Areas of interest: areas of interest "Shaanxi Trust Mansion"
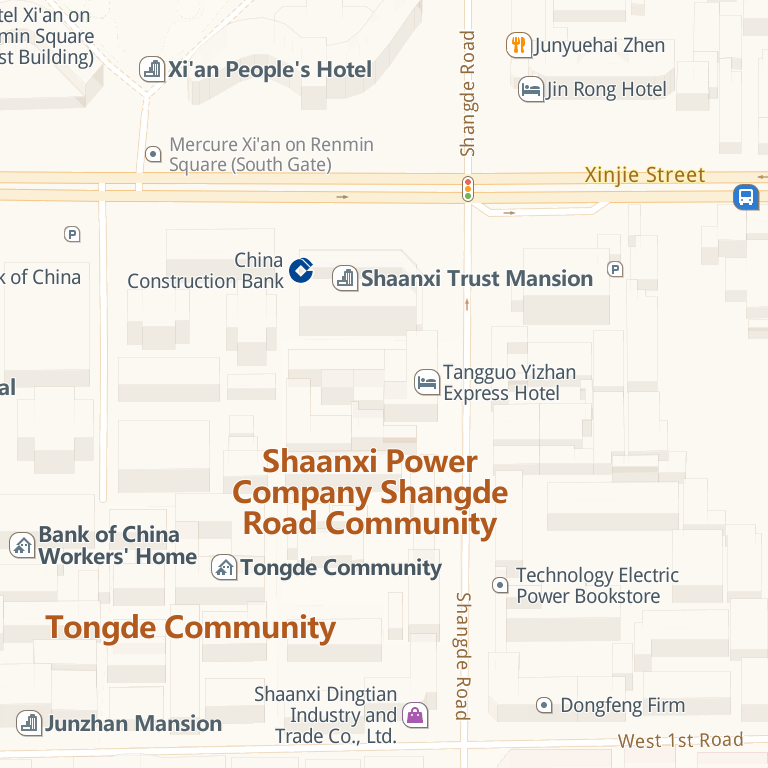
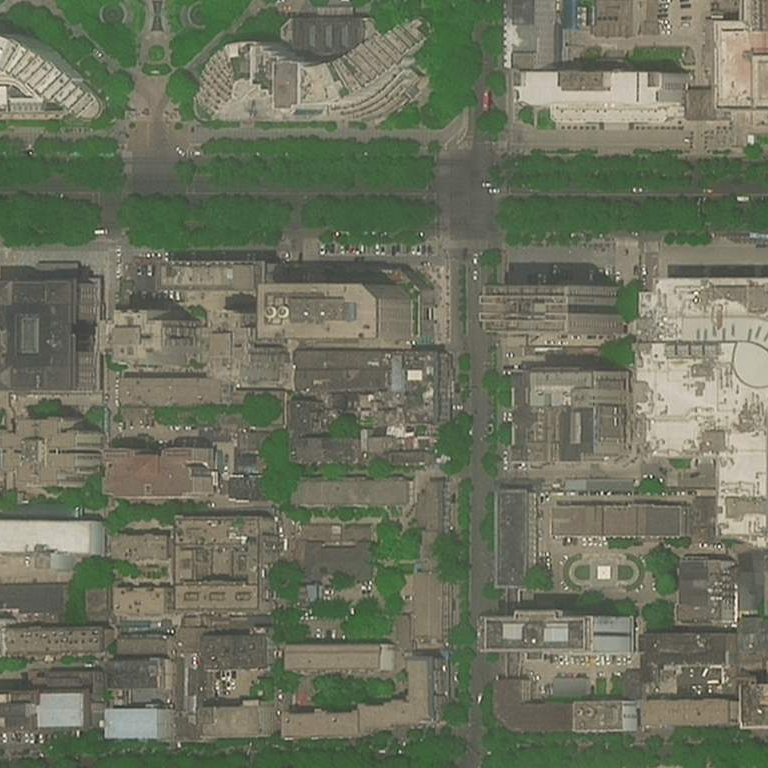